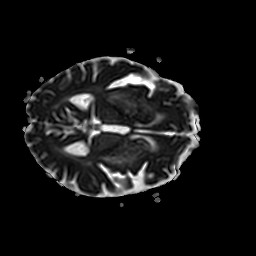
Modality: ADC
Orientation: axial
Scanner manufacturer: philips
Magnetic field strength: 3 T
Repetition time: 3.711 s
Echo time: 0.05903 s